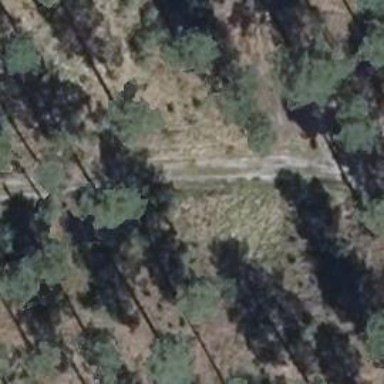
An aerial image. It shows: Sandy track road with grade4 tracktype.